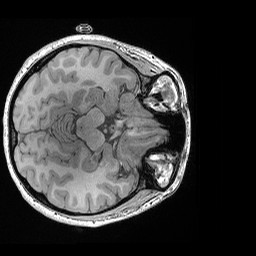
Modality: T1w
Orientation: axial
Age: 23
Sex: female
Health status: healthy
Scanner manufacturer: siemens
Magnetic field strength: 3 T
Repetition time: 0.02 s
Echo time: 0.00492 s